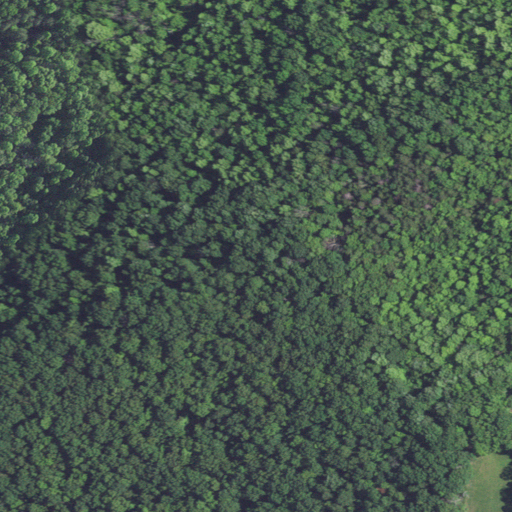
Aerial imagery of mountain in Kentucky named High Rock Hill containing deciduous forest, mixed forest, and pasture